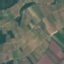
Land use / land cover: PermanentCrop